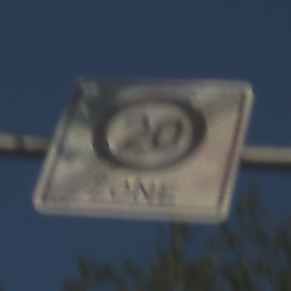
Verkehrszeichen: EndeZone20
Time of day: MorningAfternoon
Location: Outdoor (RoadRail)
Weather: Clear
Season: NotSpecified
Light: Natural